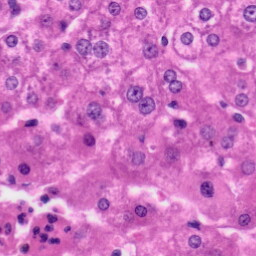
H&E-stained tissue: Liver